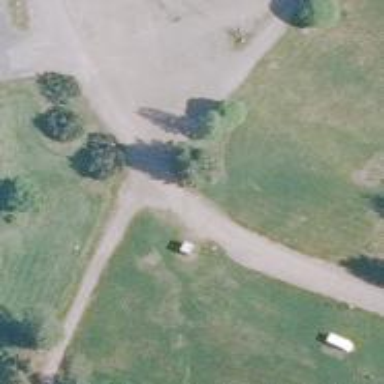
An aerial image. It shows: Disc golf basket.